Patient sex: M
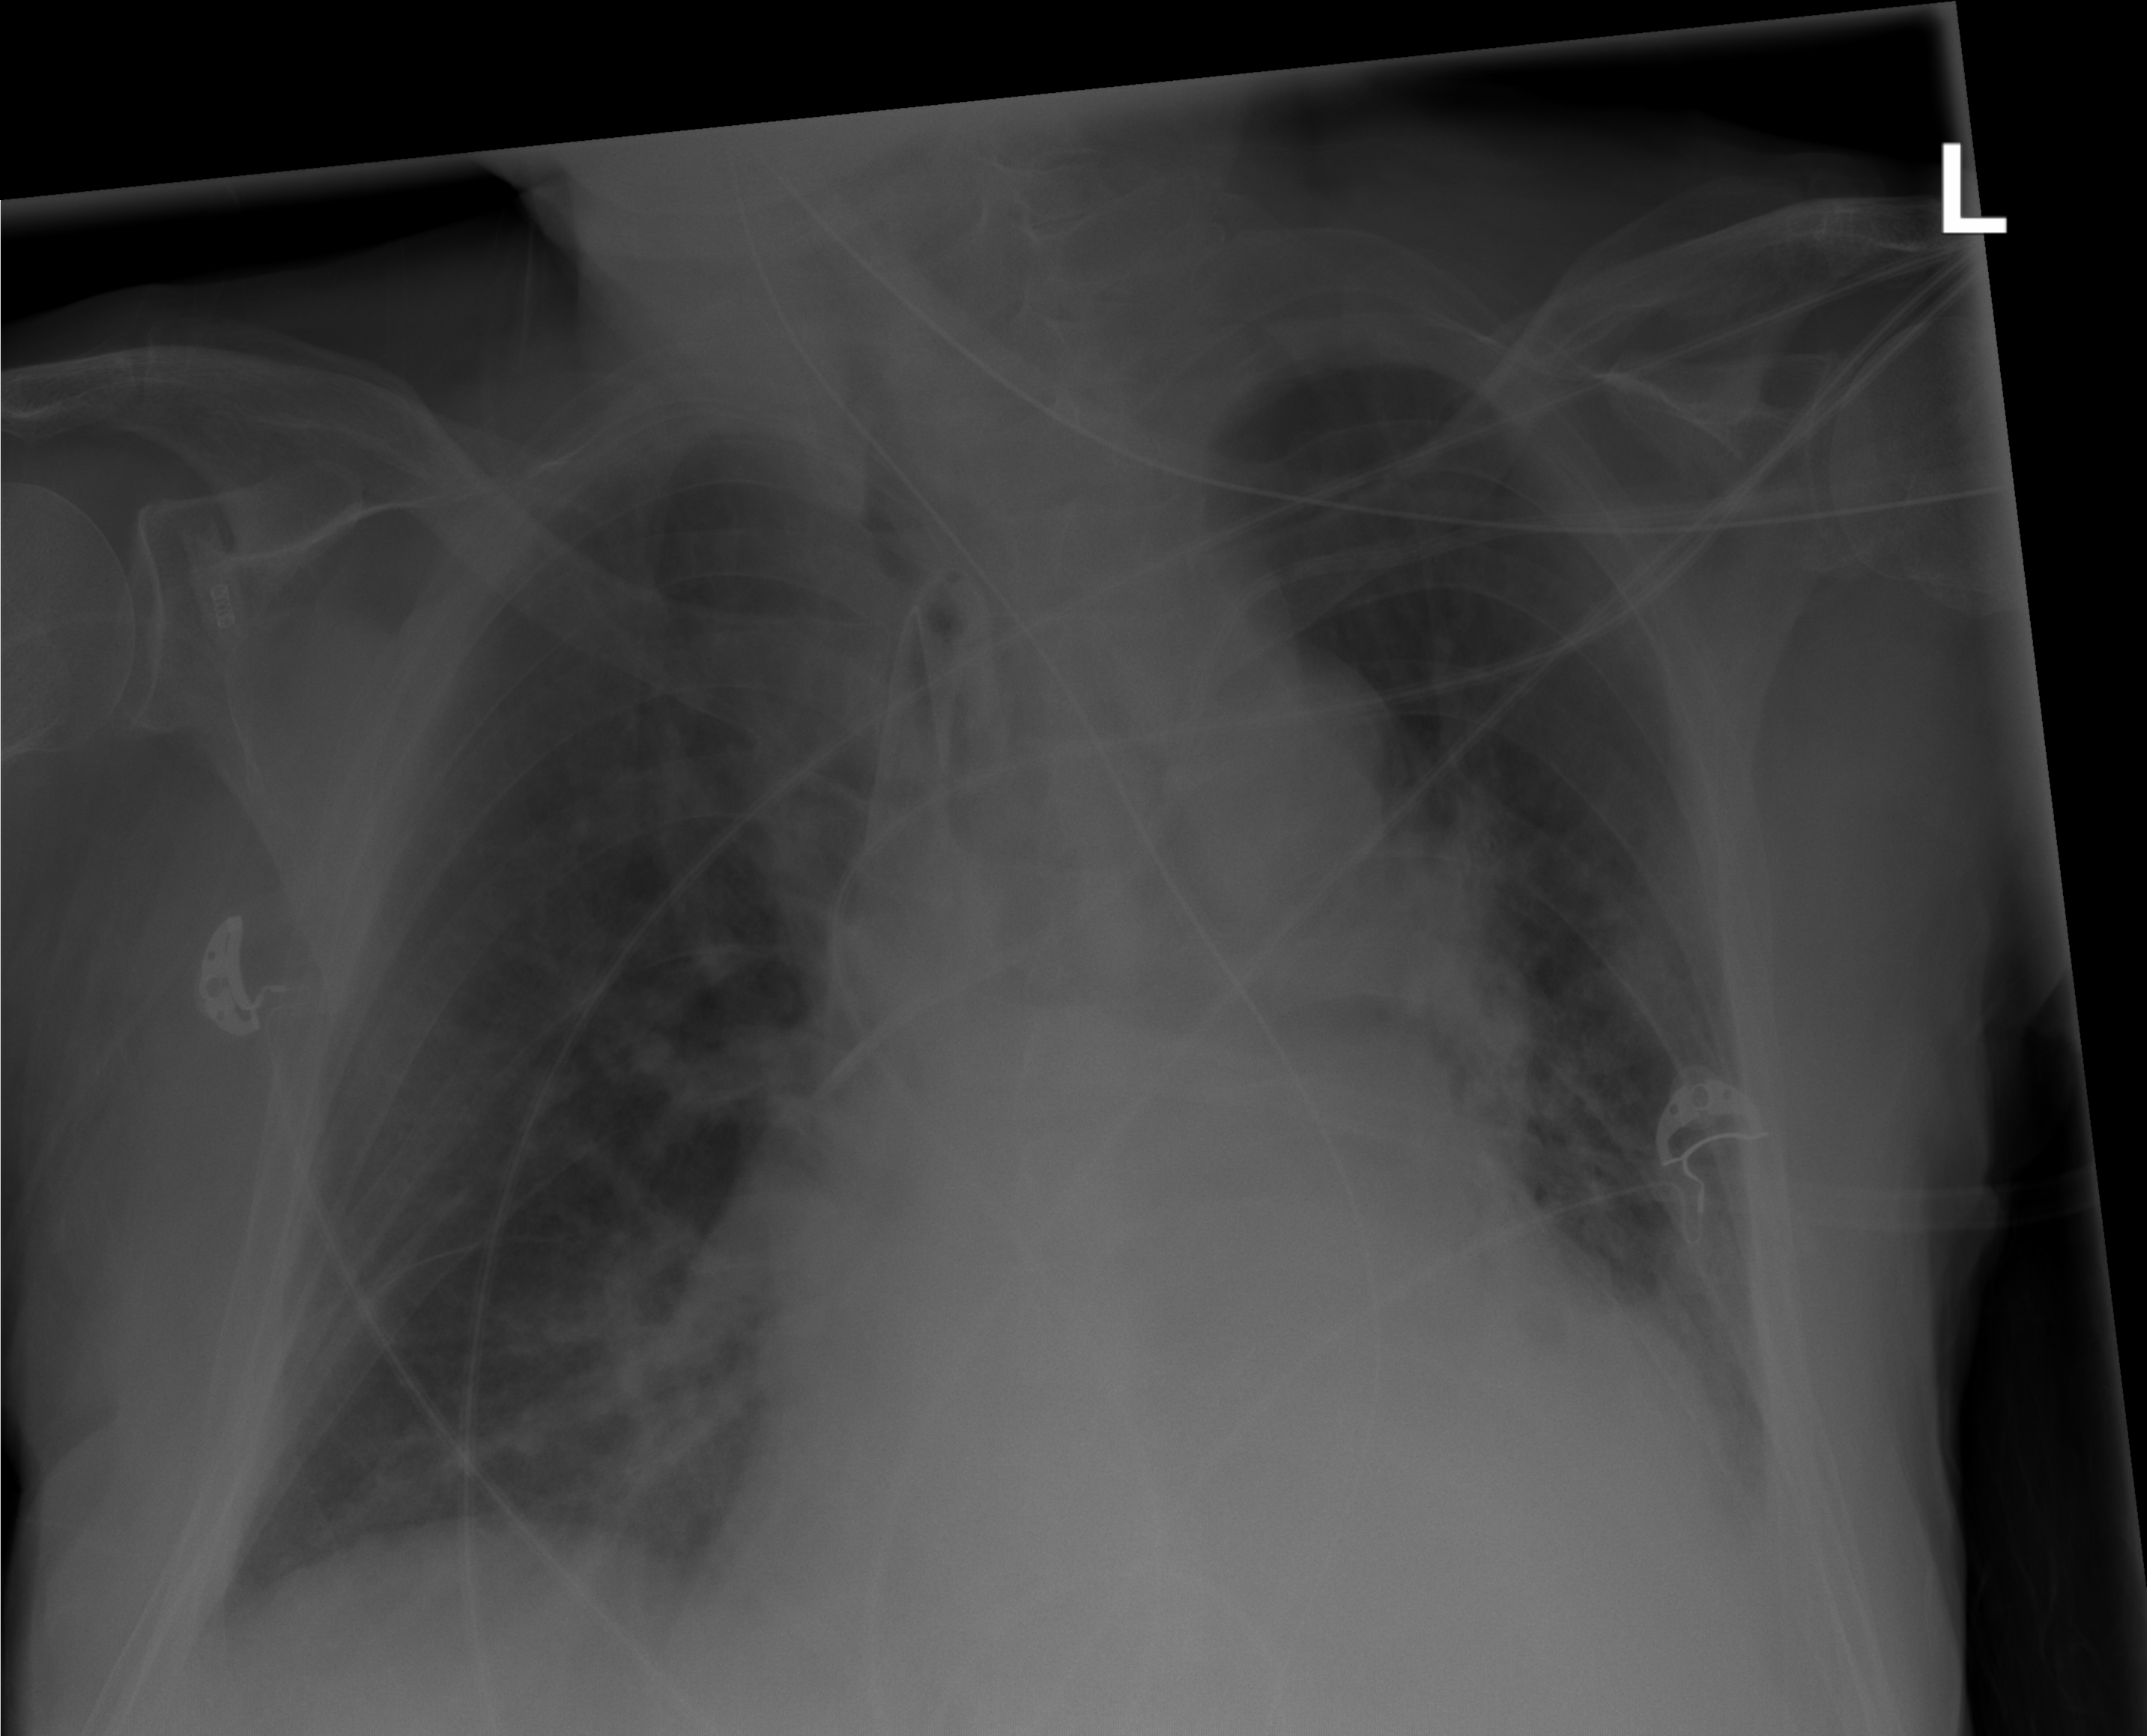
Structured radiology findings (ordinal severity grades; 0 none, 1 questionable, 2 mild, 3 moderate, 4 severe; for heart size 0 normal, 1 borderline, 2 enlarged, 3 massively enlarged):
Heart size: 3
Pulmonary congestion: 2
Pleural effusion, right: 1
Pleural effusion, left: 2
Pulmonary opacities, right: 2
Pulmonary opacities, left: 3
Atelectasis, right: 2
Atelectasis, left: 2